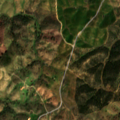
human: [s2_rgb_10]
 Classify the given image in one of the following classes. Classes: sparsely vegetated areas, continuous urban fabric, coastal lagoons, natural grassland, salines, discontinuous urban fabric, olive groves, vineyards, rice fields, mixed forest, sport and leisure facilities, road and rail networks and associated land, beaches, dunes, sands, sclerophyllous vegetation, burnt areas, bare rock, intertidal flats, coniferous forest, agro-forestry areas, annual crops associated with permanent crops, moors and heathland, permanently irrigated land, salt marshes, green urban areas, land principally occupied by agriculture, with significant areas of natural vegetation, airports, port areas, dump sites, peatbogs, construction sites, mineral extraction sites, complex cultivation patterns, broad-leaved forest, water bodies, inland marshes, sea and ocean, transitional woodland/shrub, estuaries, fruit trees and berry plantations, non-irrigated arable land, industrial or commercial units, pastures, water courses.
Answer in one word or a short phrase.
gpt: land principally occupied by agriculture, with significant areas of natural vegetation, agro-forestry areas, broad-leaved forest, coniferous forest, transitional woodland/shrub